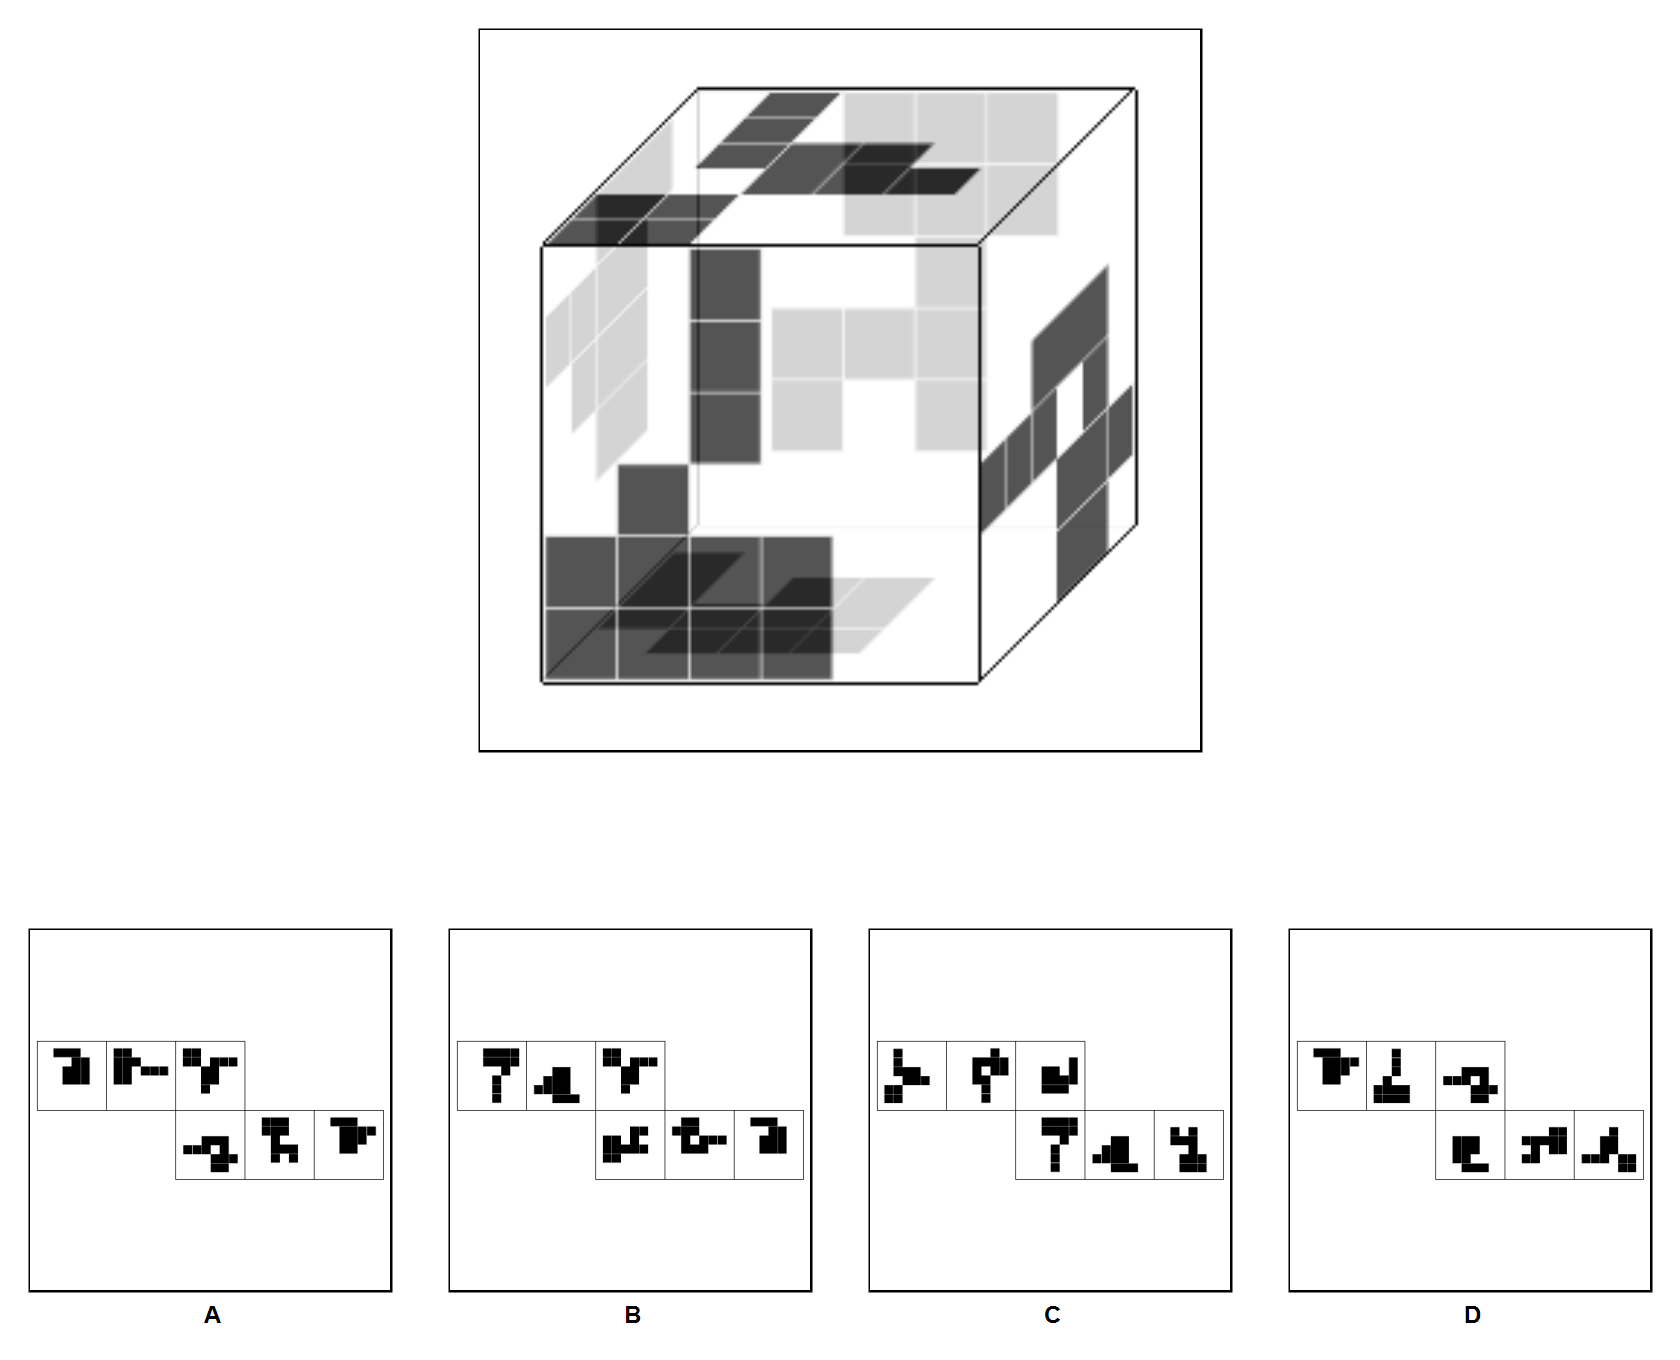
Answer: B